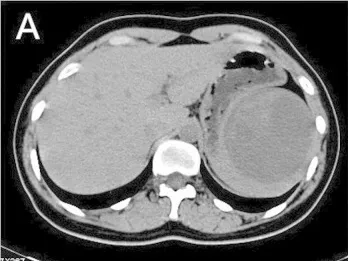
Computed tomography (CT) images. (A) Pre-contrast CT revealing a large, solitary, well-defined mass in the spleen, with variable areas of necrosis and cystic degeneration.
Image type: radiology (ct)